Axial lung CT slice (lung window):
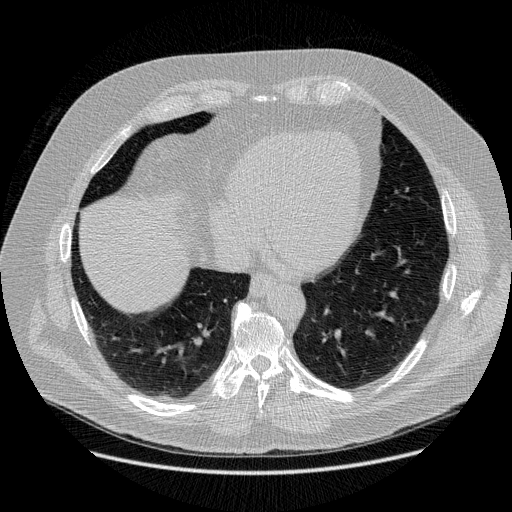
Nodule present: no